Field crop: maize
Growth stage: 2
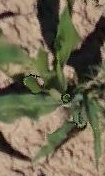
Species: maize